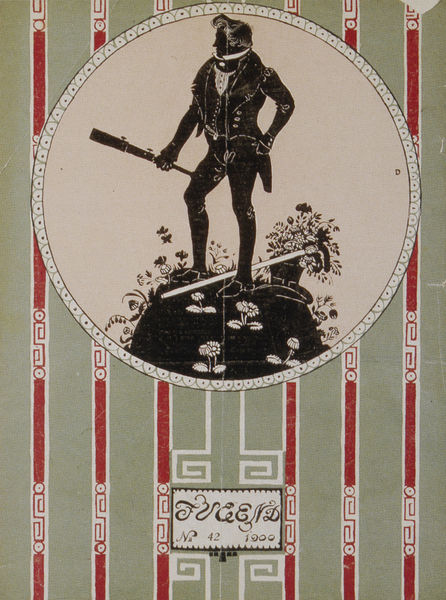
Titel: Titelblatt-Illustration aus "Jugend", 5.Jg., Nr. 42
Standort: München
Institution: Stadtmuseum
Schlagwörter: berg, dunkel, kampf, mann, weiß, grün, menschen, blume, blumen, ellbogen, grau, haar, hut, profil, schwarz, türkis, zeichnung, blüten, rot, muster, ornament, zylinder, anzug, jacke, arme, kragen, mensch, rahmen, feld, hügel, haare, musiker, pflanzen, rosa, tugend, kreis, rund, garten, vase, beine, blumentopf, schrift, umrisse, man, schuhe, stab, gipfel, blümchen, frack, jugendstil, tapete, detail, symmetrie, inschrift, dekor, ornamente, gestreift, streifen, korb, knie, gehrock, revers, weste, medaillon, denkmal, druck, schnitt, illustration, knüppel, text, konturen, plakat, titelblatt, allegorie, buchdeckel, buchumschlag, zierschrift, flöte, scherenschnitt, mensche, grab, gewehr, fernrohr, fernglas, wanderstab, emblem, ornamentik, fackel, pflanzenornamentik, haartolle, hacke, kopflos, meander, menhschen, siegerpose